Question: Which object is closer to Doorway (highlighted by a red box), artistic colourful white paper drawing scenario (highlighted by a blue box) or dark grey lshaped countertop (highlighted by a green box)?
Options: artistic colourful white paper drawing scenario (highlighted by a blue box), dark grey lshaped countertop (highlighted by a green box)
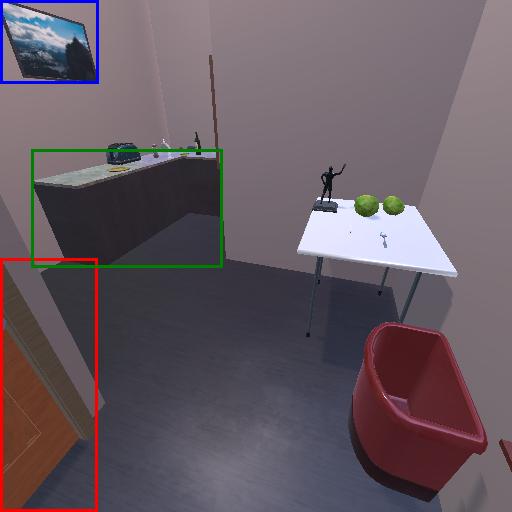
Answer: artistic colourful white paper drawing scenario (highlighted by a blue box)